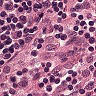
Metastatic tissue present: no